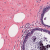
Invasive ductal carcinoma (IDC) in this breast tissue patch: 0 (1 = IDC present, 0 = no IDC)